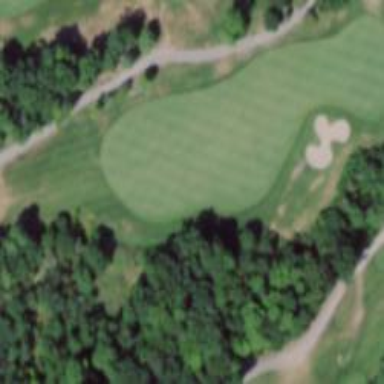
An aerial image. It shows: Golf fairway surrounded by grass.